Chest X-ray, PA view. Patient: 52 years old, sex M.
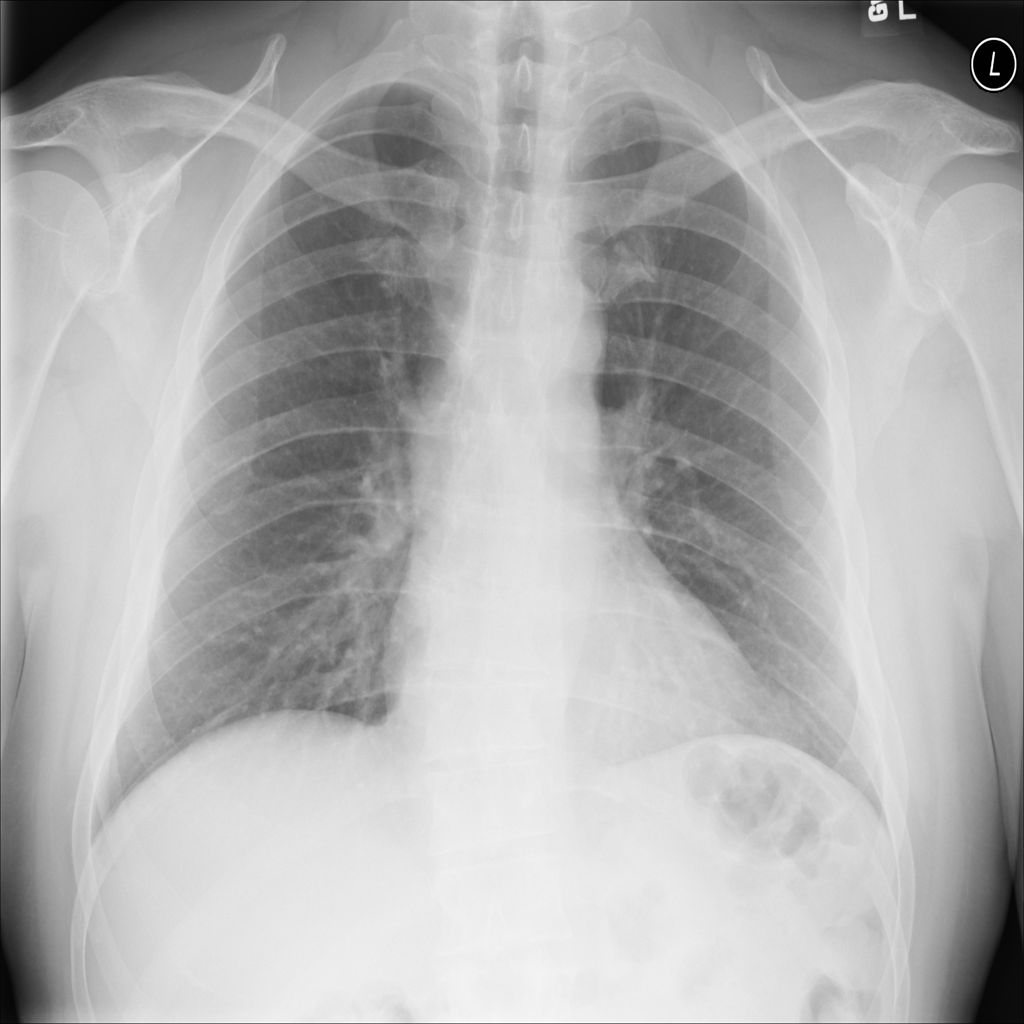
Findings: No Finding